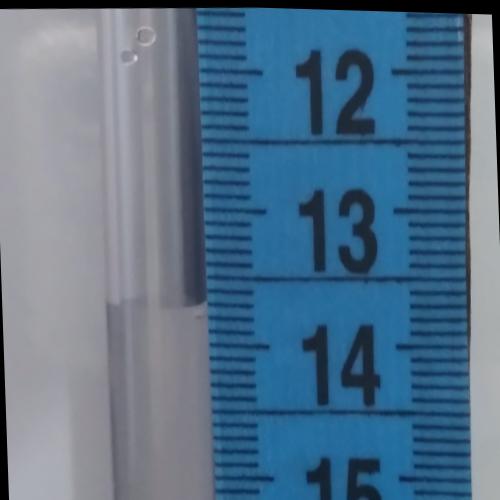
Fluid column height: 13.7 cm